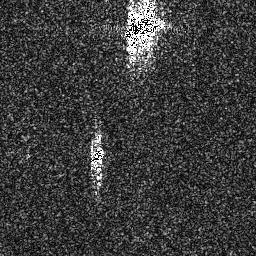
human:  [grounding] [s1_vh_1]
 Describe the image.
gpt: In the satellite image, there is  <ref>1 medium ship </ref> <box>[[33, 55, 41, 70, 0]]</box> located at center,  <ref>1 large ship </ref> <box>[[46, 1, 64, 18, 0]]</box> located at top.